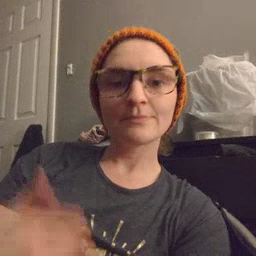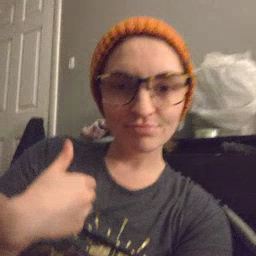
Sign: animal